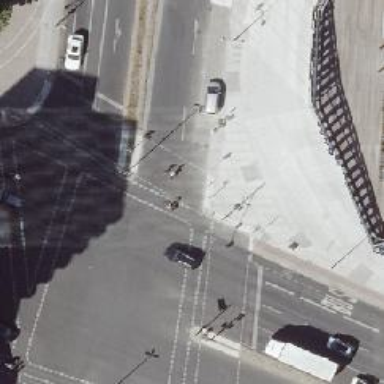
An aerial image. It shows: Footway that serves as traffic island.